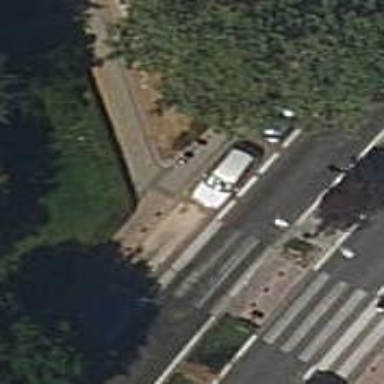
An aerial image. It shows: Marked road crossing.